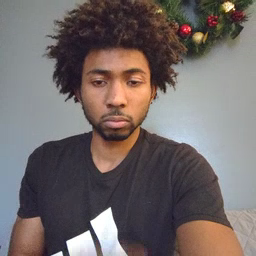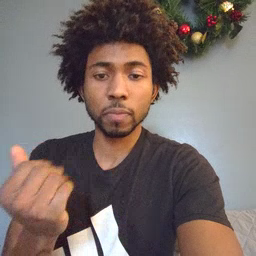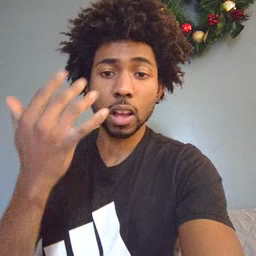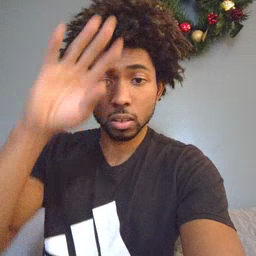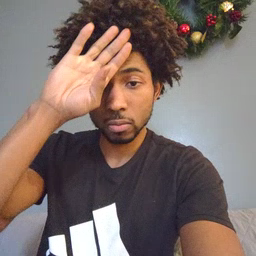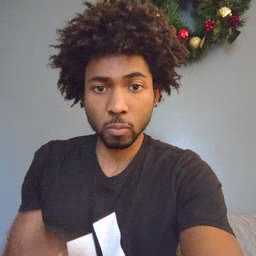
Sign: fireman